Interaction volume radius: 10 \u00c5
Interaction volume height: 15 \u00c5
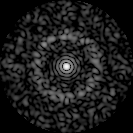
Disorder parameter: 0.8311